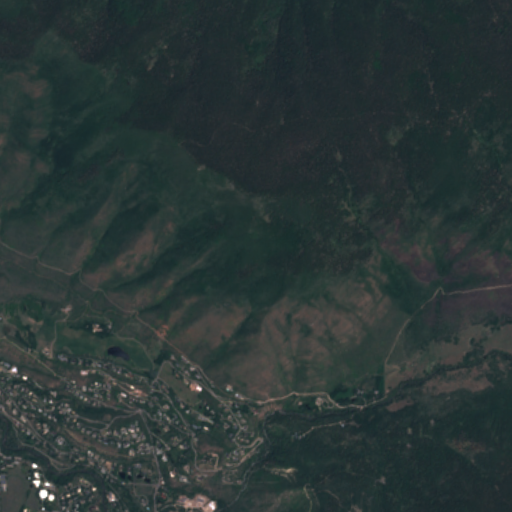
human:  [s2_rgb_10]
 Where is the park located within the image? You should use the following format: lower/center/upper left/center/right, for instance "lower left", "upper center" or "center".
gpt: The park is located in the lower left of the image.
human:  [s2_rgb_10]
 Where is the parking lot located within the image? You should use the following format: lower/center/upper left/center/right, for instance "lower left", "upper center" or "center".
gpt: The parking lot is located in the lower left of the image.
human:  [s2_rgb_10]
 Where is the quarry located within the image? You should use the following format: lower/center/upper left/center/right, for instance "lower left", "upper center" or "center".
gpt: The quarry is located in the lower right of the image.
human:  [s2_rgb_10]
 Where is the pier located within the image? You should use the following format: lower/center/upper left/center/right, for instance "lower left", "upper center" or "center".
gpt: The pier is located in the lower left of the image.
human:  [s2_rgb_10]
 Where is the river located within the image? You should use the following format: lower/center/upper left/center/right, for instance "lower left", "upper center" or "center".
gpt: The river is located in the lower left of the image.
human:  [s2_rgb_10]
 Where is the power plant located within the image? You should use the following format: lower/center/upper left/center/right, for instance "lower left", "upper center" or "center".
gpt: There is no power plant in the image.